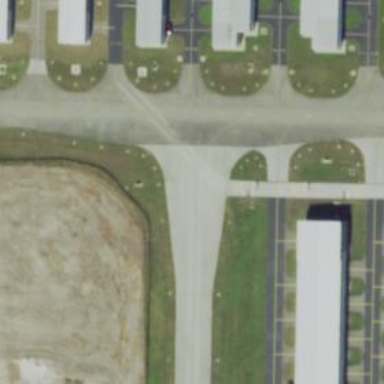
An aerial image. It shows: Image of taxiway at airport.